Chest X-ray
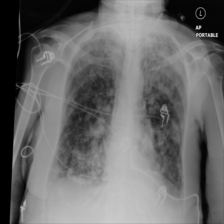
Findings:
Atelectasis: negative
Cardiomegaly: negative
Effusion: negative
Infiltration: negative
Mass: negative
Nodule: negative
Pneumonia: negative
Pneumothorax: negative
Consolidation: negative
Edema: negative
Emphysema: negative
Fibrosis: negative
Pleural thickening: negative
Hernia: negative